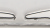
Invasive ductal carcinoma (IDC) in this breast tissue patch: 0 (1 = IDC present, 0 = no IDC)